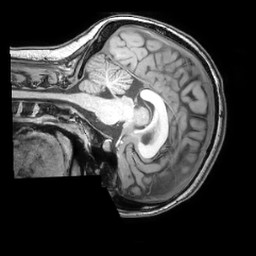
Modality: T1w
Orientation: sagittal
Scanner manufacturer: philips
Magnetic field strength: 3 T
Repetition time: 0.008 s
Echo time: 0.0035 s